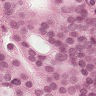
Metastatic tissue present: yes